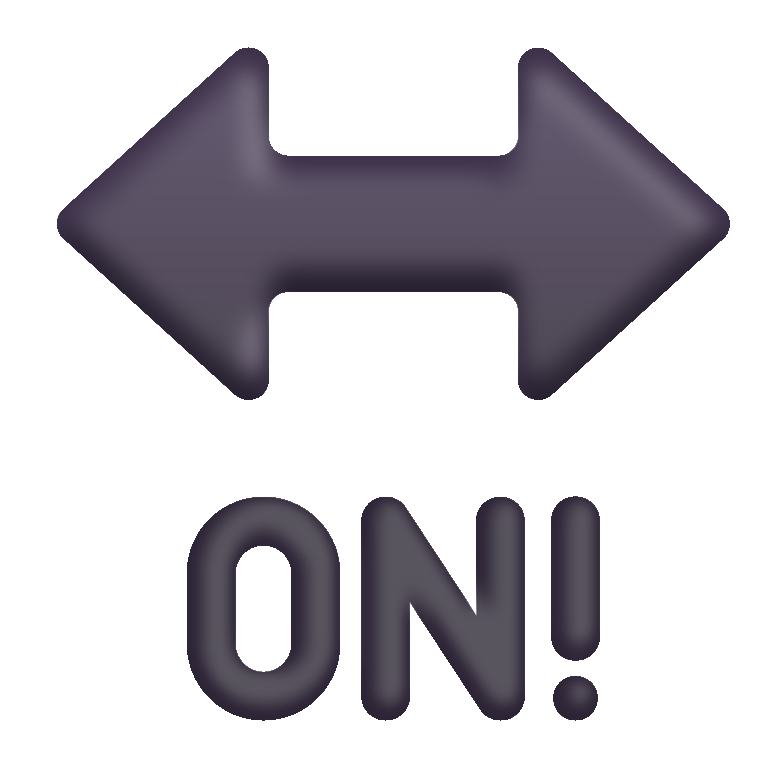
on! arrow color